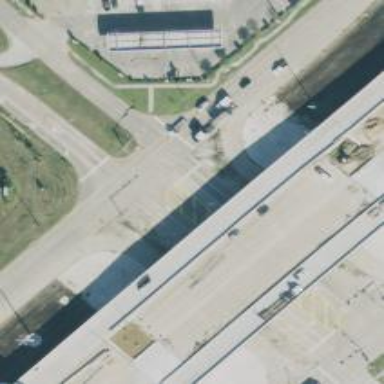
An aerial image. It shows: Secondary road with frontage road alongside.